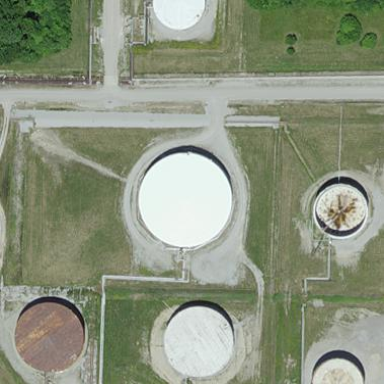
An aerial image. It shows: Storage tank with man-made structure.